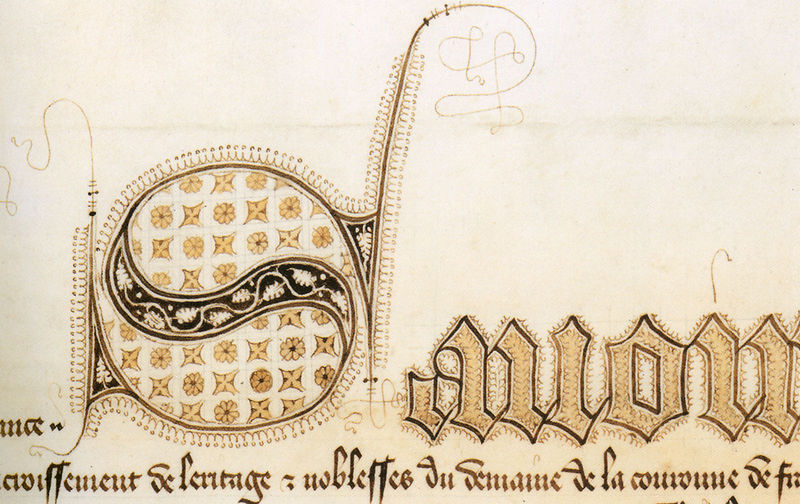
Titel: Der König Frankreichs Karl V. gliedert an den Kronbereich das Hotel des Erzbischofs von Sens, das nahe dem Hotel Saint-Pol liegt; er erklärt es als unveräußerlich und den gleichen Status wie das Hotel Saint-Pol, an das es sich angliedert
Institution: Paris, Archives nationales
Schlagwörter: blätter, feder, laub, gelb, ausschnitt, blumen, braun, schwarz, blüte, blüten, muster, ornament, gold, renaissance, ranken, schrift, papier, französisch, verzierung, tusche, buch, kloster, druck, illustration, text, buchstabe, initiale, tinte, buchdruck, pergament, rauten, schein, schnörkel, rosette, mittelalter, urkunde, filigran, altdeutsch, handschrift, dokument, zeichung, latein, quelle, initial, buchillustration, buchmalerei, majuskel, skriptorium, versalie, buchschmuck, frnzösisch, buich, s, schfit, fen, suttalin